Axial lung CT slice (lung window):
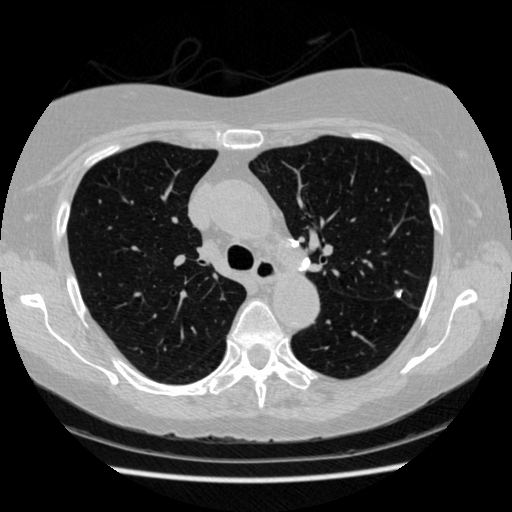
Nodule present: yes
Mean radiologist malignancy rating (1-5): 1.5